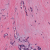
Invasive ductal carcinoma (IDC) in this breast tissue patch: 1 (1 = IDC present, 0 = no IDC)